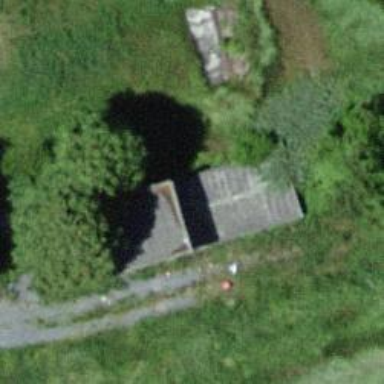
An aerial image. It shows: Shed.